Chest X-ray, PA view. Patient: 47 years old, sex F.
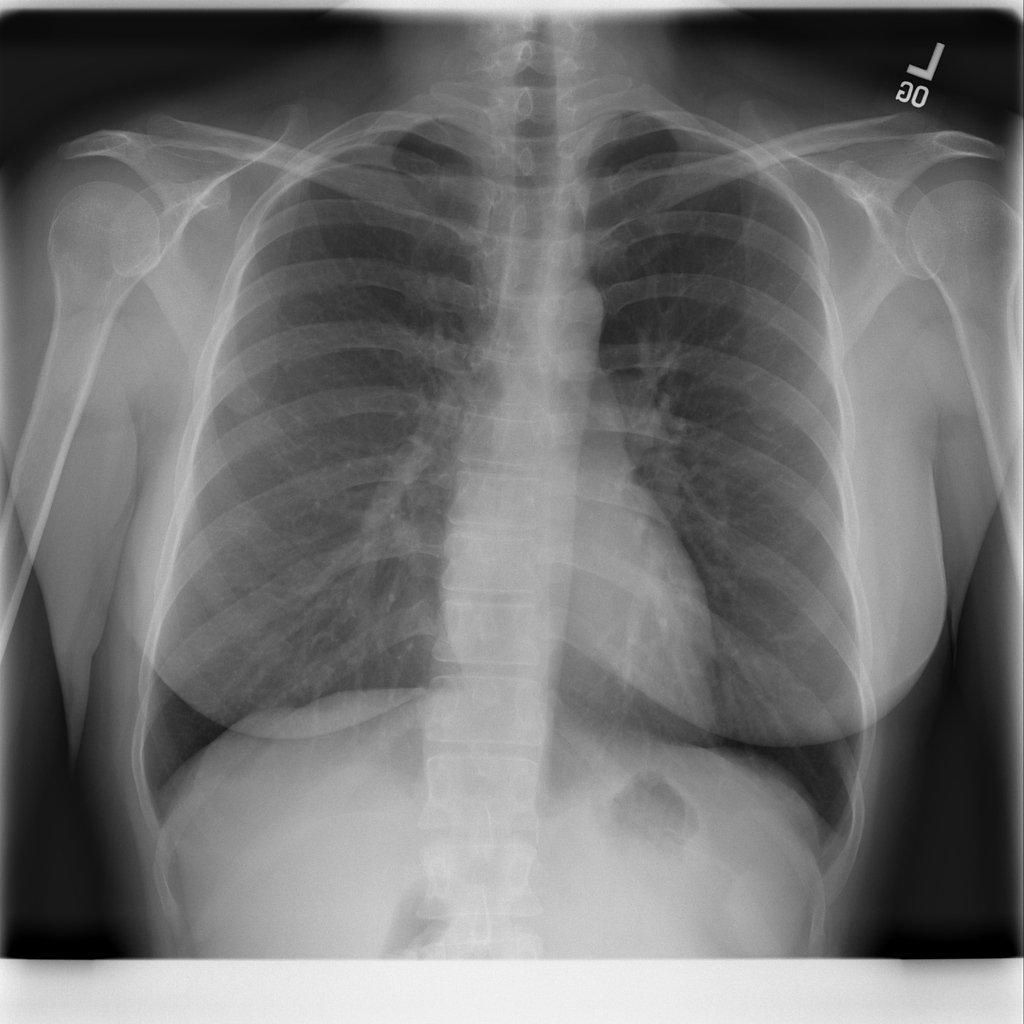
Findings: No Finding